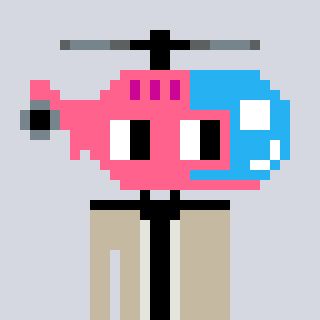
a pixel art character with square pink glasses, a helicopter-shaped head and a bege-colored body on a cool background